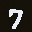
Label: 7